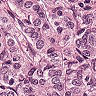
Metastatic tissue present: yes